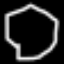
Label: octagon